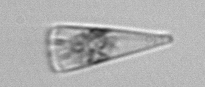
Label: Licmophora